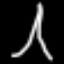
Label: The Eiffel Tower